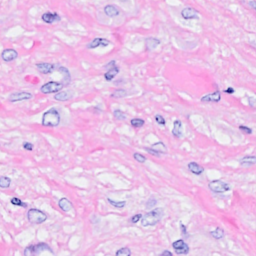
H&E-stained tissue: Breast